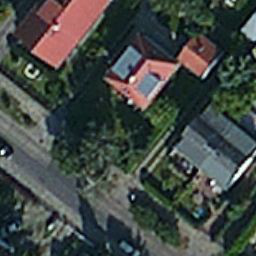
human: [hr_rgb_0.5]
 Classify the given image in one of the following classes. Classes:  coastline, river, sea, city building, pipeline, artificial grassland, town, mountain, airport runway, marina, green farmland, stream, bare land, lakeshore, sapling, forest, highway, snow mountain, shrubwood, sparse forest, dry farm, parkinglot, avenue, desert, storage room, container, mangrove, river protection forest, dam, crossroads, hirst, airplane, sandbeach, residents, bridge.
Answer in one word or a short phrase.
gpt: residents